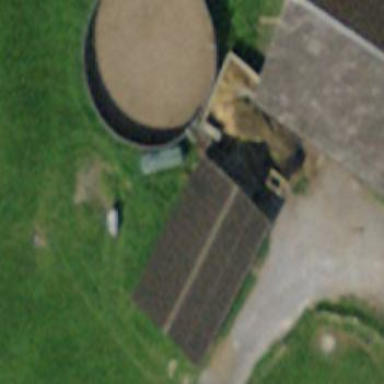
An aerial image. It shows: Silo.